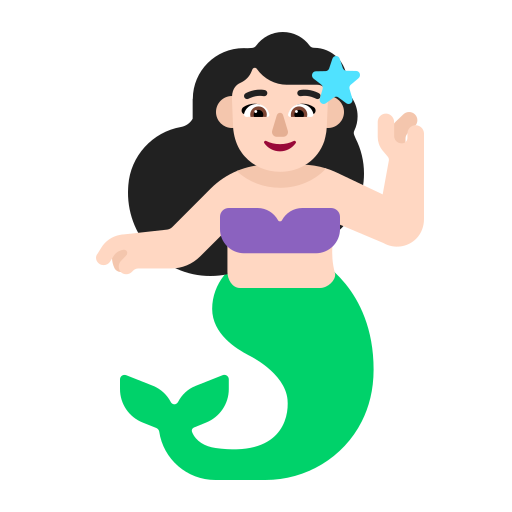
woman merpeople flat light